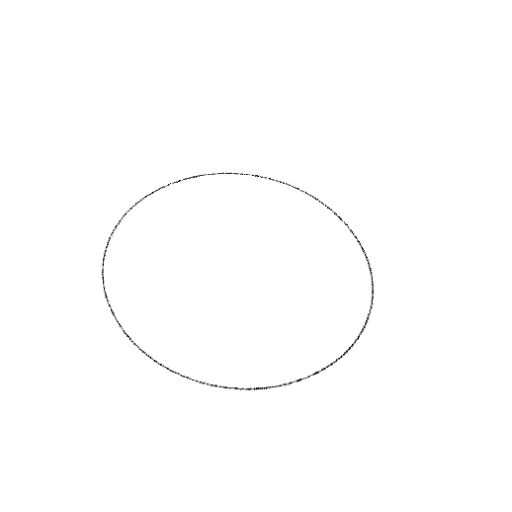
Crossing number: 0